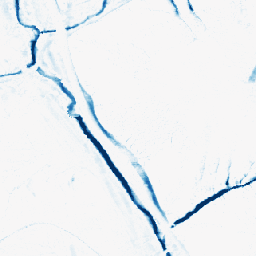
Category: morphological
Decomposition family: morphological_ellipse
Decomposition parameters: operation: closing
width: 5
height: 10
Upsampling method: area
Upsampling parameters: scale: 8
Upsampling scale: 8